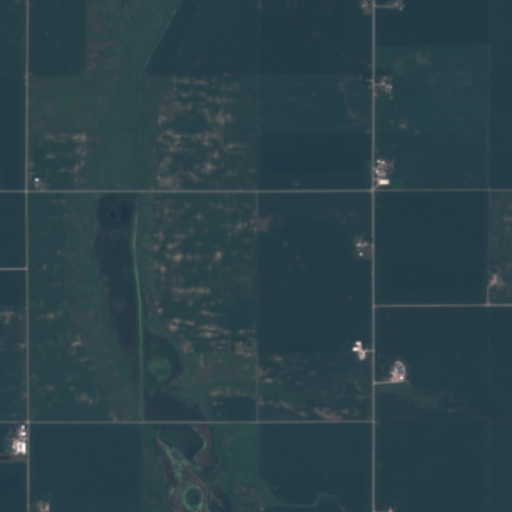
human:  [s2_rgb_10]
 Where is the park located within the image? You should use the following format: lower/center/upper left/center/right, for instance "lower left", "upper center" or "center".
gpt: The park is located in the center of the image.
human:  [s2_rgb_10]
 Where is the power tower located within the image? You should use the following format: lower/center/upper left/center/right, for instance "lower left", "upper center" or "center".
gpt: The power tower is located in the right of the image.
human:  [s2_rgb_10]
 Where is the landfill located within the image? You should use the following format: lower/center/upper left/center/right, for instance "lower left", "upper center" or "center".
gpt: There is no landfill in the image.